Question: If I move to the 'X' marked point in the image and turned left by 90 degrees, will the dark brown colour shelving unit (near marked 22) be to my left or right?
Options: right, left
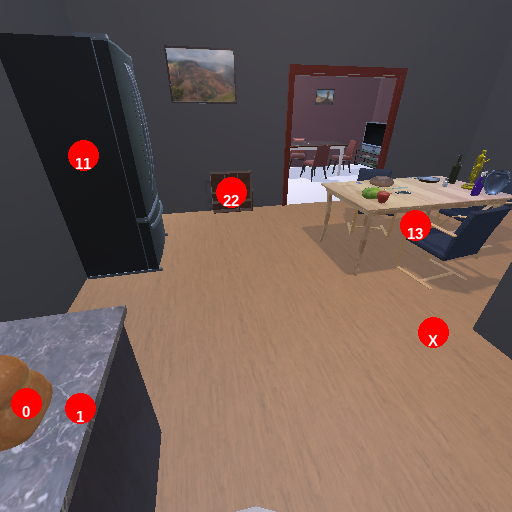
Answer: right